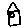
Label: house